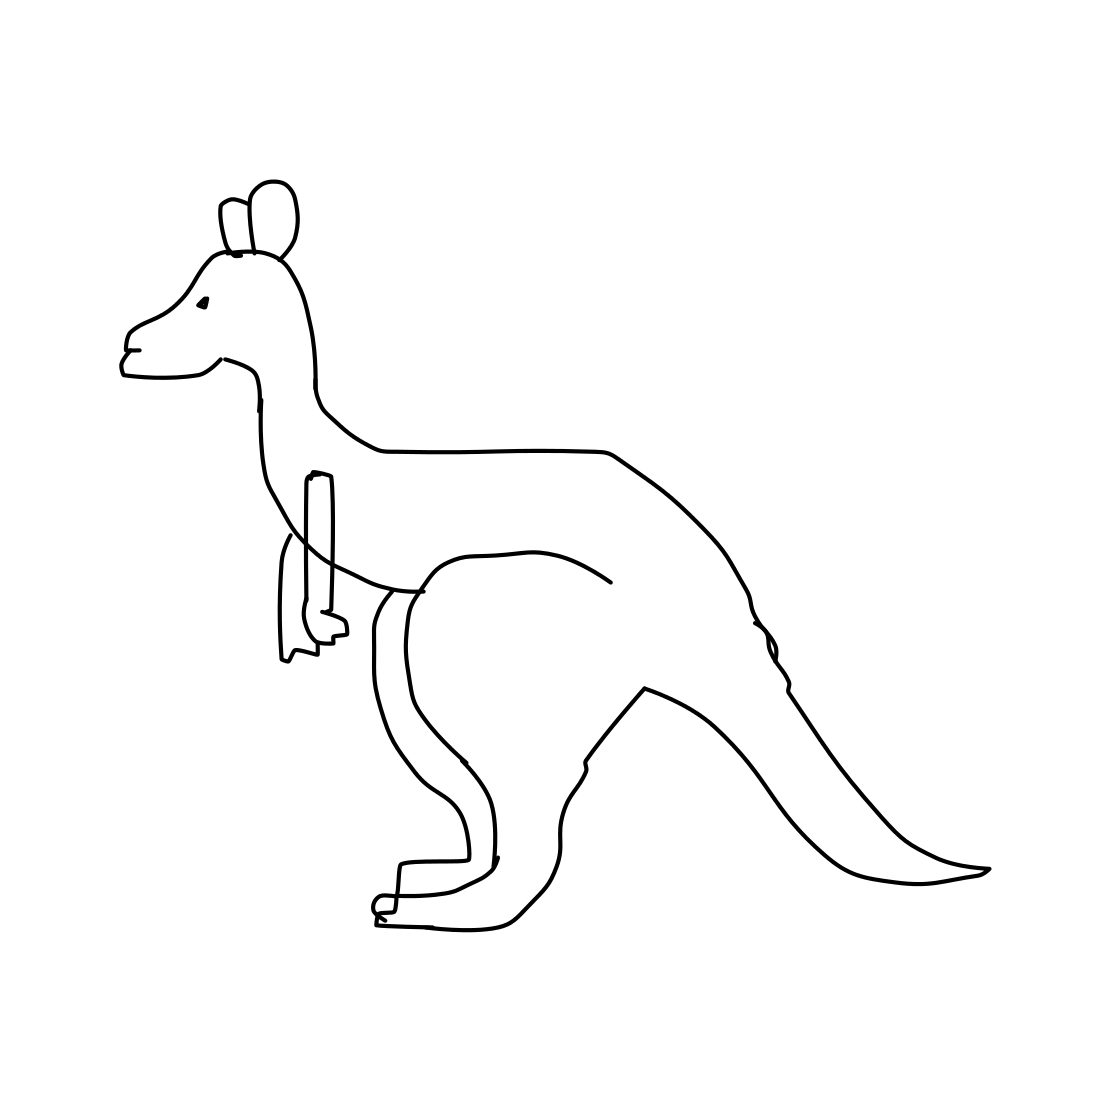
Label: kangaroo